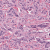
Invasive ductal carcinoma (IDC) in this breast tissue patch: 1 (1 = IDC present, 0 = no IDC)